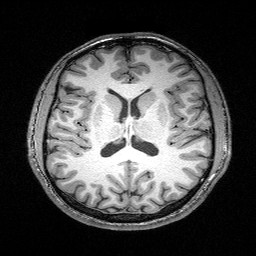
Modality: T1w
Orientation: coronal
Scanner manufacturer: siemens
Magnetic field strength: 3 T
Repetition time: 2.25 s
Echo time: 0.00418 s